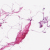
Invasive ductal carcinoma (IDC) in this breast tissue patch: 0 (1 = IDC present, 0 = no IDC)